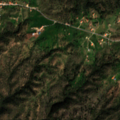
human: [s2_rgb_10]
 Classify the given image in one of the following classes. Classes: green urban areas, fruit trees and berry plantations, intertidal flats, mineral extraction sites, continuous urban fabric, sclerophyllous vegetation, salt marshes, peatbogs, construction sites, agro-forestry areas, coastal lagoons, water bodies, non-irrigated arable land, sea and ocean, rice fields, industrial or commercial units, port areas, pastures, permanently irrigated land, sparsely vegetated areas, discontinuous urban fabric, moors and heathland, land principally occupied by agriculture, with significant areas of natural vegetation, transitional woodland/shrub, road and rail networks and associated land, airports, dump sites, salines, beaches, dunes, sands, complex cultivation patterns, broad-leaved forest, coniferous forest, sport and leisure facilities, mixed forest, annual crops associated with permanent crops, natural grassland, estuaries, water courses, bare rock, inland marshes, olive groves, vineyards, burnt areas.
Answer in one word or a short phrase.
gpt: discontinuous urban fabric, non-irrigated arable land, agro-forestry areas, broad-leaved forest